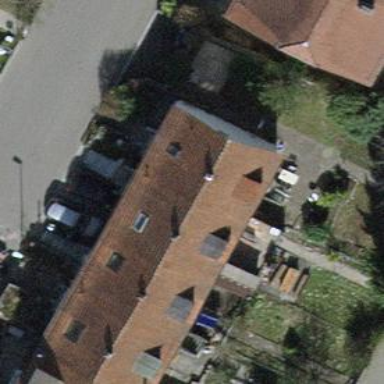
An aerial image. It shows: Building with tiled roof.